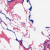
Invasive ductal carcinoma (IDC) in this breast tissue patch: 0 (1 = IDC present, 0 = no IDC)